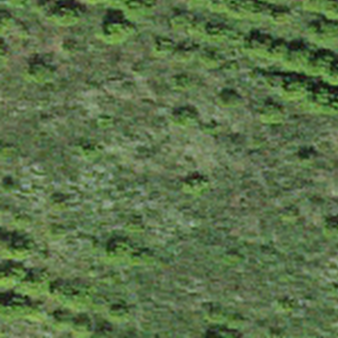
Label: other